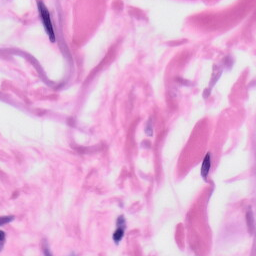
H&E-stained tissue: Skin